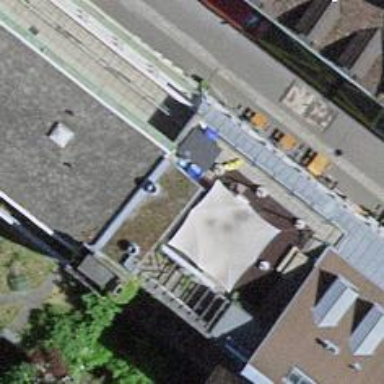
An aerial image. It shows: Restaurant.